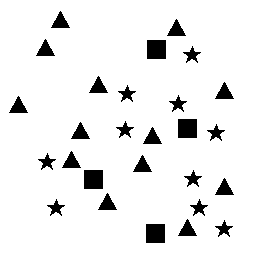
Squares: 4
Triangles: 13
Stars: 10
Total shapes: 27